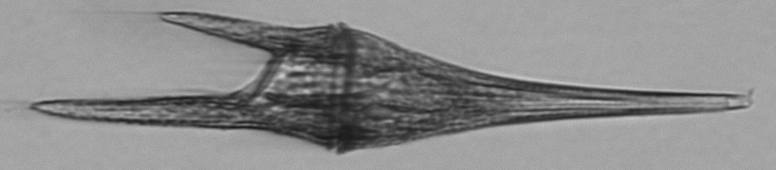
Label: Tripos_furca